Question: I have a right log off button in my header on each page which is defined this way:
'''
<div data-role="page" id="displaySchedule" data-title="Display Schedule">
<div data-role="header" data-theme="a">
<a href="#home" data-icon="home" data-iconpos="notext"></a>
<h1>Schedule</h1>
<div class="ui-btn-right">
<a class="logoffButton" data-role="button" id="logoffButton" href="#logout" data-icon="delete" data-iconpos="notext"></a>
</div>
.....
'''
This worked fine in 1.1.1. However, when the page is displayed in 1.2.0-Beta-1, the header looks like the following (notice the X icon is below the horizontal line (by about 1/2 of its height) of the home button and the word Schedule). In 1.1.1, all three were lined up correctly.

Any help is, of course, appreciated.
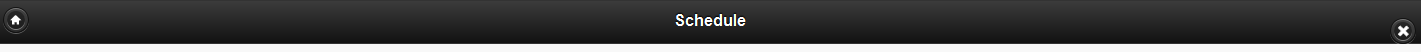
Answer: In fact, you shouldn't include your right button inside a div.
Have a try:
'''
<html>
<head>
<meta name='viewport' content='minimum-scale=1.0, width=device-width, maximum-scale=1.0, user-scalable=no'/>
<link rel="stylesheet" href="http://code.jquery.com/mobile/1.2.0-beta.1/jquery.mobile.structure-1.2.0-beta.1.min.css" />
<link rel="stylesheet" href="http://code.jquery.com/mobile/1.2.0-beta.1/jquery.mobile-1.2.0-beta.1.min.css" />
<script src="http://code.jquery.com/jquery-1.8.1.min.js"></script>
<script src="http://code.jquery.com/mobile/1.2.0-beta.1/jquery.mobile-1.2.0-beta.1.min.js"></script>
</head>
<body>
<div data-role="page" id="displaySchedule" data-title="Display Schedule">
<div data-role="header" data-theme="a">
<a href="#home" data-icon="home" data-iconpos="notext"></a>
<h1>Schedule</h1>
<a class="logoffButton" data-role="button" id="logoffButton"
href="#logout" data-icon="delete" data-iconpos="notext"></a>
</div>
</div>
</body>
</html>
'''

---
If you want to , you can do the following:
- 'class="ui-btn-right"' (or 'class="ui-btn-left"') to your button / link '<a>' for the buttons which will be positioned at the () side of the header title - Play with CSS's 'margin-right' and / or 'margin-left' to separate the different buttons from a same side (right / left); otherwise, the buttons will be stacked together.
'''
<html>
<head>
<meta name='viewport' content='minimum-scale=1.0, width=device-width, maximum-scale=1.0, user-scalable=no'/>
<link rel="stylesheet" href="http://code.jquery.com/mobile/1.2.0-beta.1/jquery.mobile.structure-1.2.0-beta.1.min.css" />
<link rel="stylesheet" href="http://code.jquery.com/mobile/1.2.0-beta.1/jquery.mobile-1.2.0-beta.1.min.css" />
<script src="http://code.jquery.com/jquery-1.8.1.min.js"></script>
<script src="http://code.jquery.com/mobile/1.2.0-beta.1/jquery.mobile-1.2.0-beta.1.min.js"></script>
</head>
<body>
<div data-role="page" id="page_1">
<div data-role="header" data-theme="a">
<!-- 1st LEFT BUTTON FROM THE LEFT -->
<a href="#" data-icon="arrow-l" data-iconpos="notext"
class="ui-btn-left"></a>
<!-- 2nd LEFT BUTTON FROM THE LEFT -->
<a href="#" data-icon="arrow-r" data-iconpos="notext"
class="ui-btn-left" style="margin-left: 30px"></a>
<!-- HEADER TITLE -->
<h1>hello</h1>
<!-- 1st RIGHT BUTTON FROM THE RIGHT -->
<a href="#" data-icon="gear" data-iconpos="notext"
class="ui-btn-right"></a>
<!-- 2nd RIGHT BUTTON FROM THE RIGHT -->
<a href="#" data-icon="arrow-r" data-iconpos="notext"
class="ui-btn-right" style="margin-right: 30px;"></a>
<!-- 3rd RIGHT BUTTON FROM THE RIGHT -->
<a href="#" data-icon="arrow-l" data-iconpos="notext"
class="ui-btn-right" style="margin-right: 60px;"></a>
</div>
</div>
</body>
</html>
'''
Here's a screenshot of the example above:
-

-